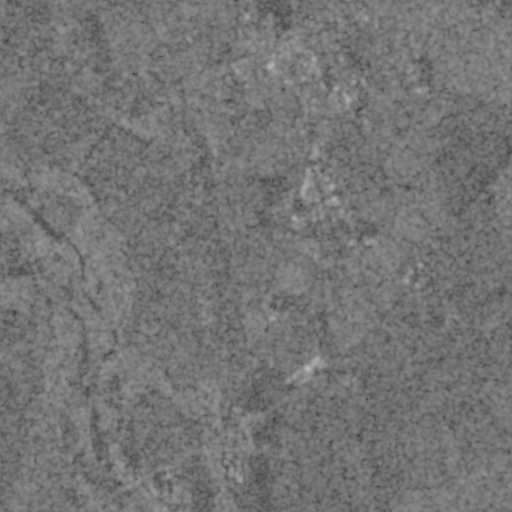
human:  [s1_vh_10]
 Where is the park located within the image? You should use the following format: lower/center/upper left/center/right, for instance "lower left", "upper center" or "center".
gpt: The park is located in the upper right of the image.
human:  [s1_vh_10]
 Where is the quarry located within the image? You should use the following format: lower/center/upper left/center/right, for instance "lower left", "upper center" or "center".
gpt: The quarry is located in the lower left of the image.
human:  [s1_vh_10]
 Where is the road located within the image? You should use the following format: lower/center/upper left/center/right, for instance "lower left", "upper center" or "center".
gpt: There is no road in the image.

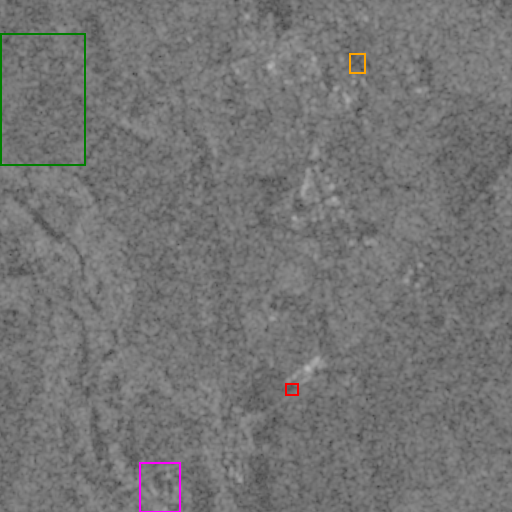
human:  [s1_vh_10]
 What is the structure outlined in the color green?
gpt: The structure outlined in green is a crop field.
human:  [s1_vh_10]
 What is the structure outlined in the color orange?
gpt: The structure outlined in orange is a park.
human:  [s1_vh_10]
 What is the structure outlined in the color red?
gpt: The structure outlined in red is a parking lot.
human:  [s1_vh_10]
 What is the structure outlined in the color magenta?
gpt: The structure outlined in magenta is a quarry.
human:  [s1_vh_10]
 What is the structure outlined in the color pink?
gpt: There is no pink outline.